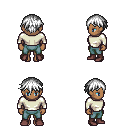
a pixel art fantasy rpg character, female body template, human, dark skin, white long-sleeve shirt, teal pants, white short bangs hairstyle, maroon shoes, four views (front, back, left, right), 2x2 character sprite sheet, small pixel art, hard edges, no anti-aliasing